Interaction volume radius: 5 \u00c5
Interaction volume height: 15 \u00c5
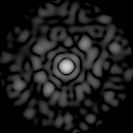
Disorder parameter: 0.8389